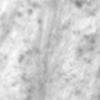
Label: no_change